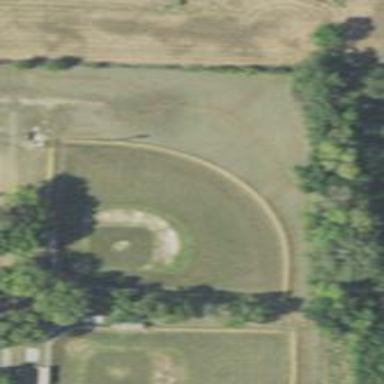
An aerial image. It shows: Softball pitch surrounded by fence.